Field crop: tomato
Growth stage: 1
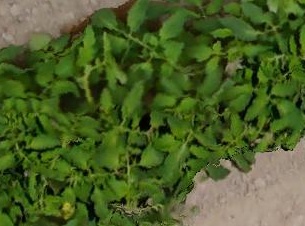
Species: tomato